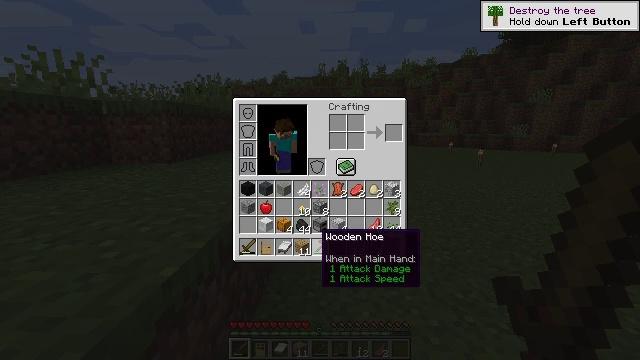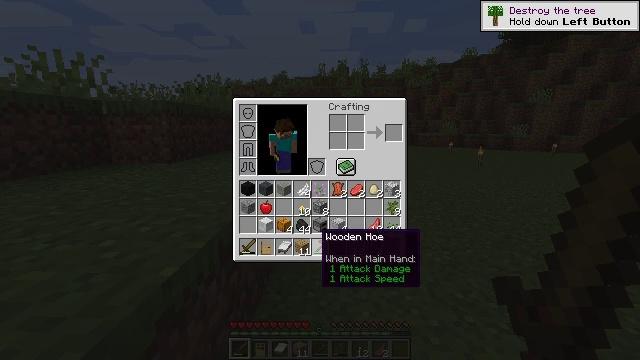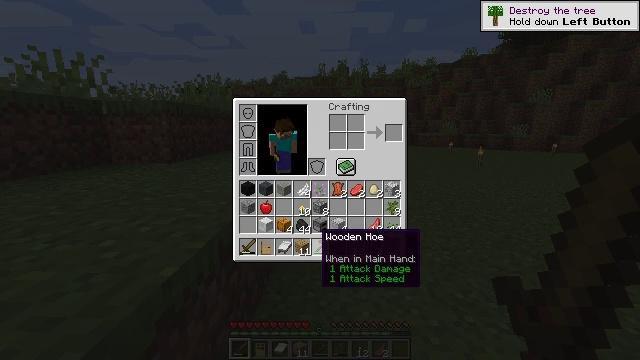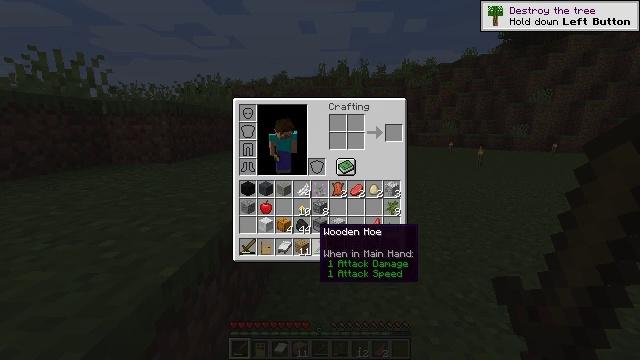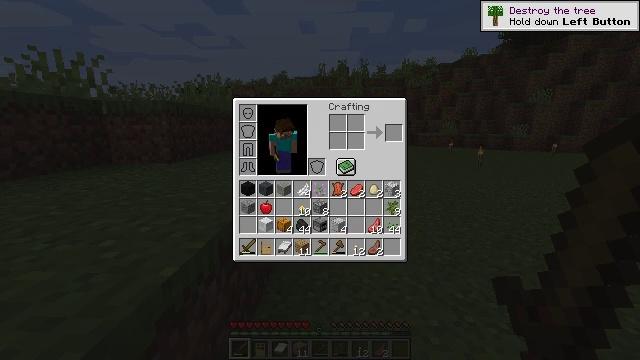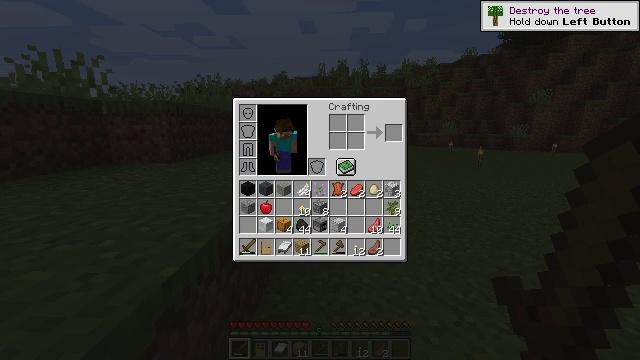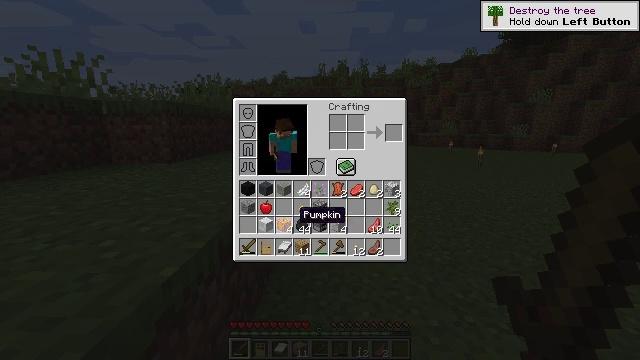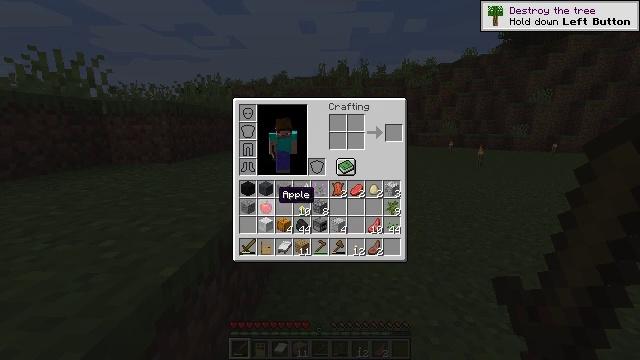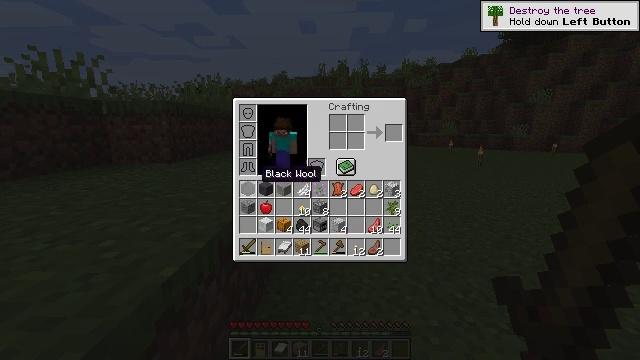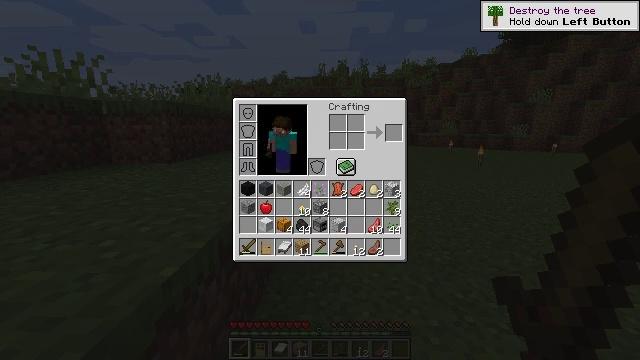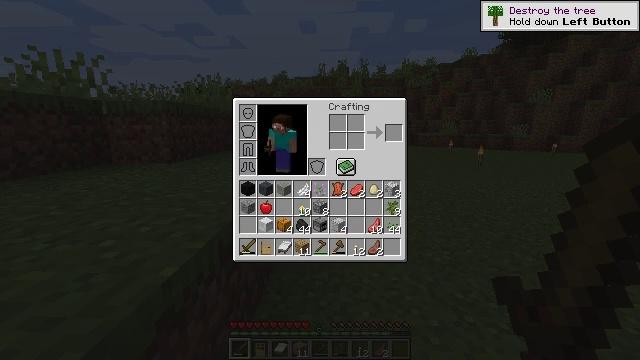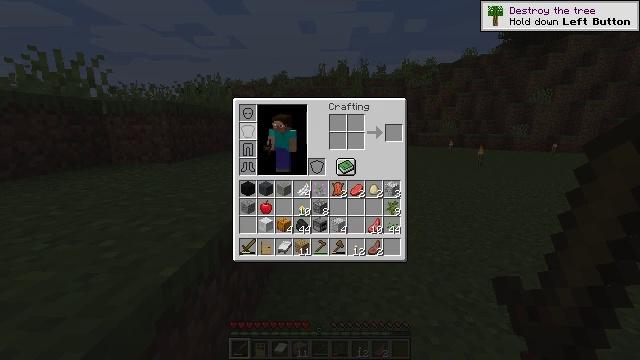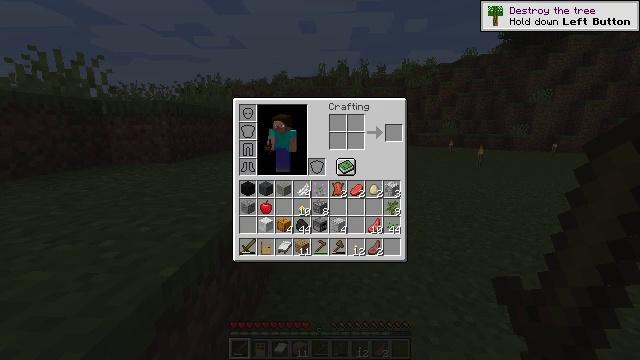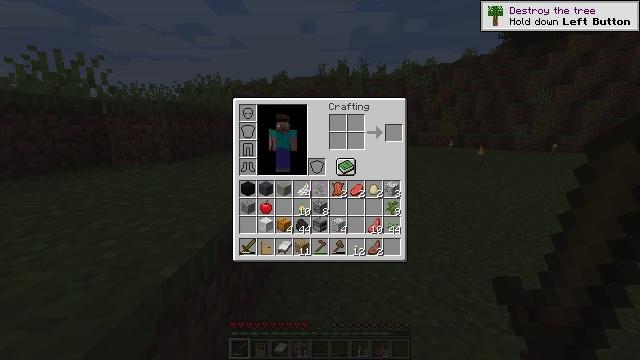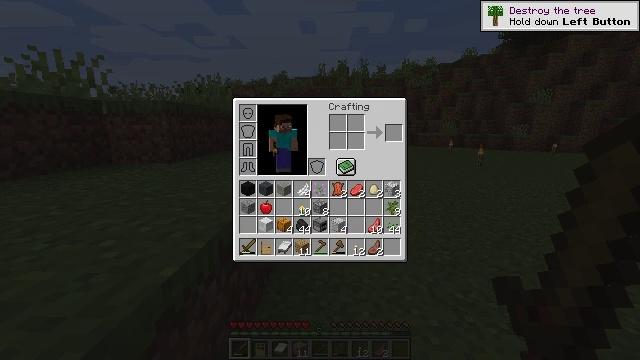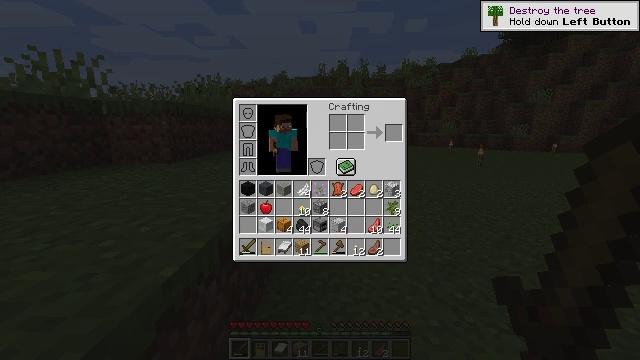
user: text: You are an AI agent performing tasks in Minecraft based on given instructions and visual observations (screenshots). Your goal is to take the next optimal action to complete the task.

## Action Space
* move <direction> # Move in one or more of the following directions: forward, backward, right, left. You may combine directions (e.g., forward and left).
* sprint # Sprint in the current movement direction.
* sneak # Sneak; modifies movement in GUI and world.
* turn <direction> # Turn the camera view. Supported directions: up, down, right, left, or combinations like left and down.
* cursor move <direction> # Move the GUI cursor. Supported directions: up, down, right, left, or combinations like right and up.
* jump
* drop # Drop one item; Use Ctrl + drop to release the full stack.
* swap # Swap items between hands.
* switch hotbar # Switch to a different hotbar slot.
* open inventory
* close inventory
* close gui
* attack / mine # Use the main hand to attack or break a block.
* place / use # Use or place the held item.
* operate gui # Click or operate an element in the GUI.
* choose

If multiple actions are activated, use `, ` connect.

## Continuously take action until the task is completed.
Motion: motion action
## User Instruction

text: Harvest grass block to clear the area.
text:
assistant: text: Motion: no_op
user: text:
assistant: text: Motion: no_op
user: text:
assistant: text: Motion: no_op
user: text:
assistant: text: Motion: no_op
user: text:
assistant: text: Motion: no_op
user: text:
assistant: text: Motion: cursor move left and up
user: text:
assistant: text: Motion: cursor move left and up
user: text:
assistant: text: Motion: cursor move left and up
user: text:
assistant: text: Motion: cursor move left and up
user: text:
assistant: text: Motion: cursor move up
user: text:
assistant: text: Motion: no_op
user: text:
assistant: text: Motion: cursor move right
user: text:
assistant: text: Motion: cursor move right
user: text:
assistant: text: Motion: no_op
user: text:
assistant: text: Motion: no_op
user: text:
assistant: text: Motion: no_op
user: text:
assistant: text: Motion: no_op
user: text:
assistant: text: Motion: no_op
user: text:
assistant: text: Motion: no_op
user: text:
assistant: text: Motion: no_op
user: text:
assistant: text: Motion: no_op
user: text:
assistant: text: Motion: no_op
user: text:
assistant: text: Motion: no_op
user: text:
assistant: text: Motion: no_op
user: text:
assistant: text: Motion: no_op
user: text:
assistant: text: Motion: no_op
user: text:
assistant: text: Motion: no_op
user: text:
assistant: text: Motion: no_op
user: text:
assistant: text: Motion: no_op
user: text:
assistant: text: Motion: no_op